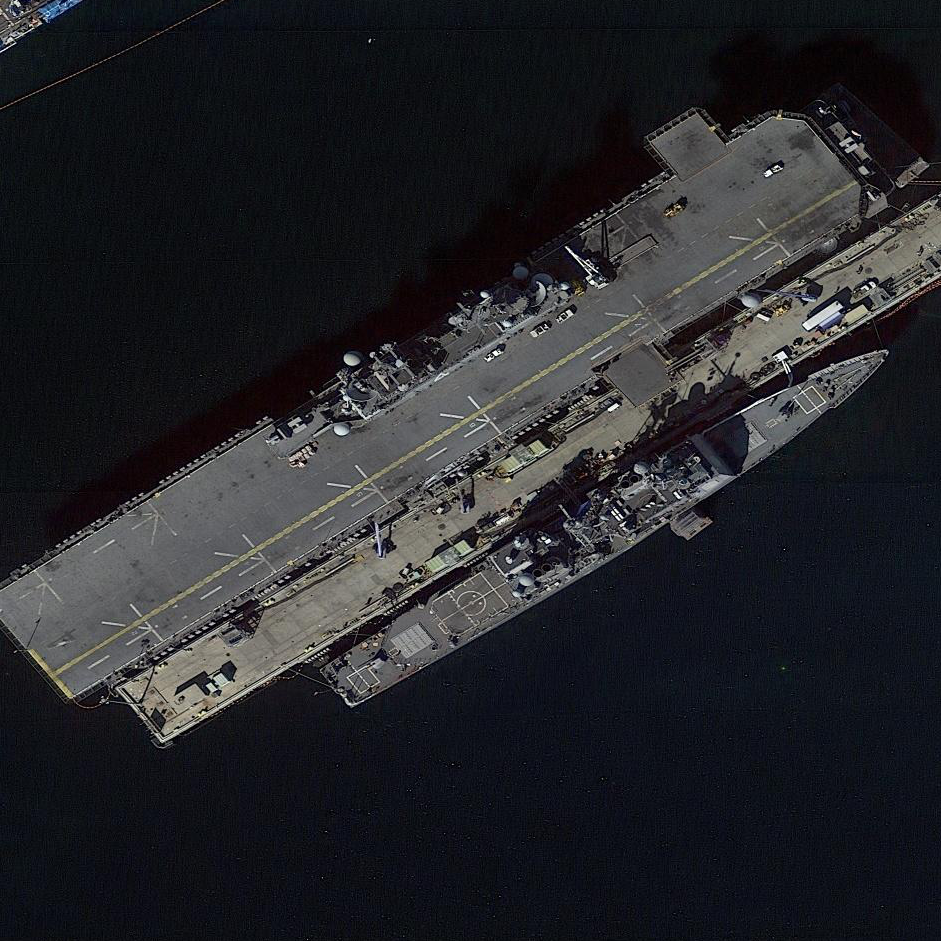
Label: assault